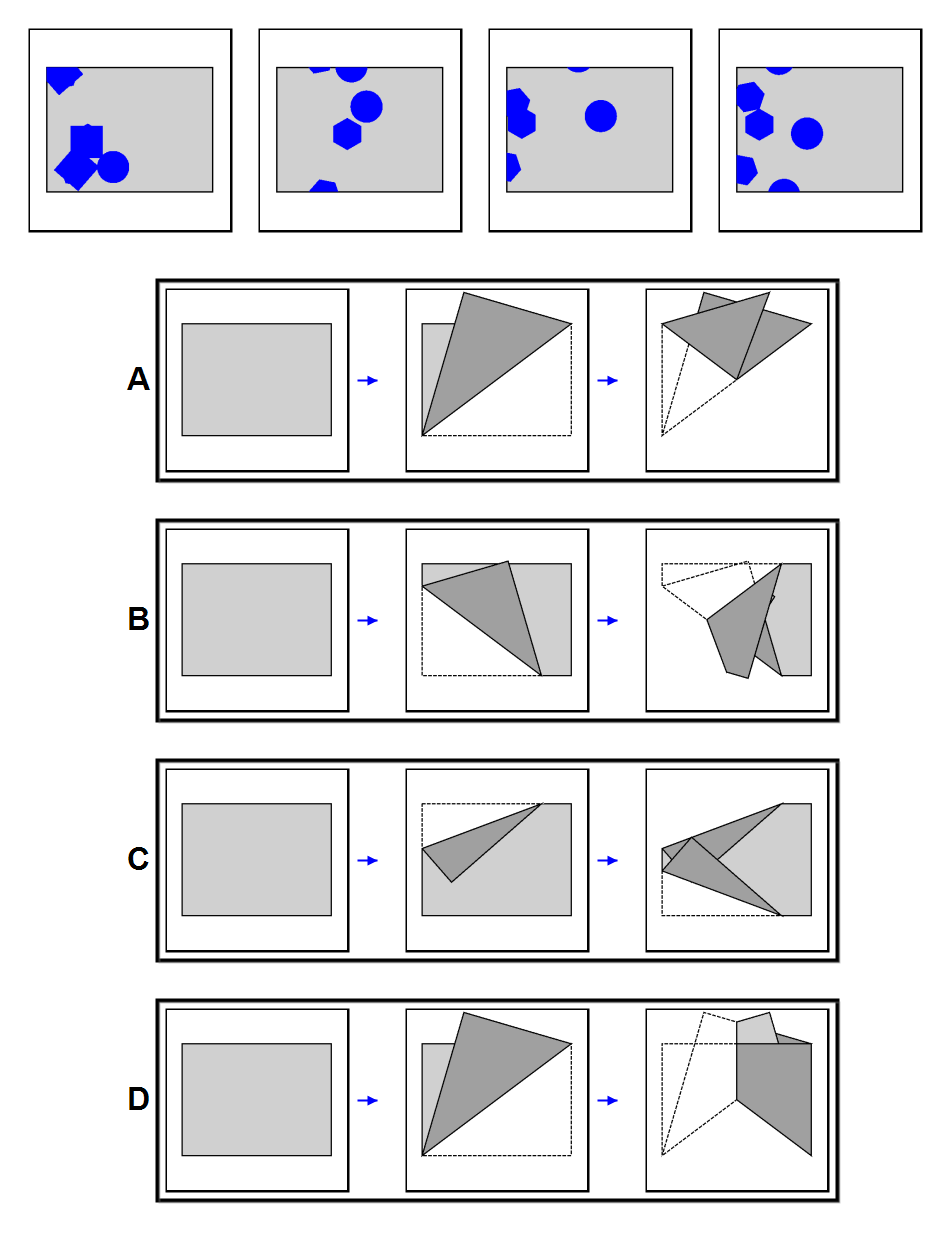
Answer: C